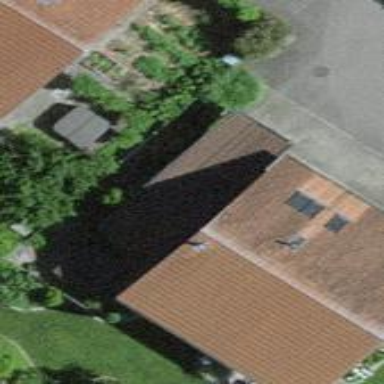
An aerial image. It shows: Garage building.